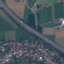
Land use / land cover: Highway